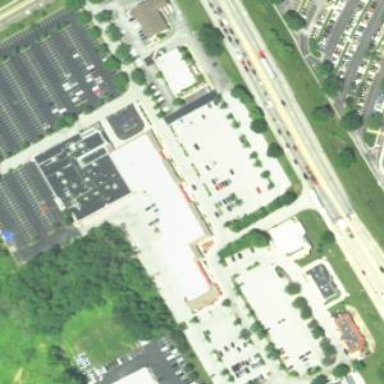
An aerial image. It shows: Retail area.